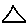
Label: triangle